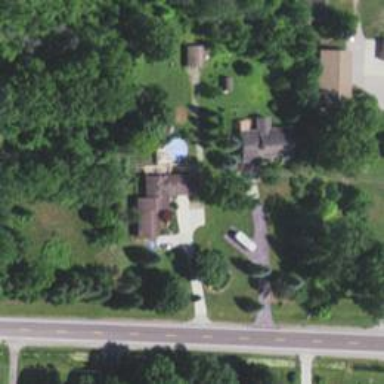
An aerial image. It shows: Driveway.